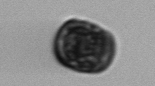
Label: Thalassiosira